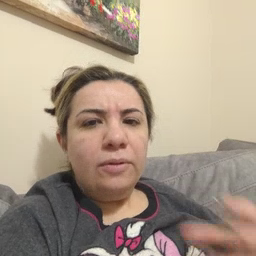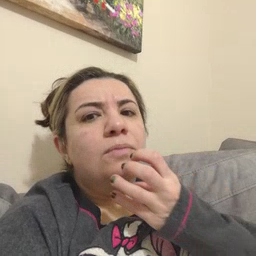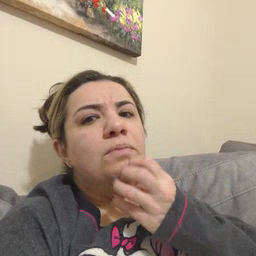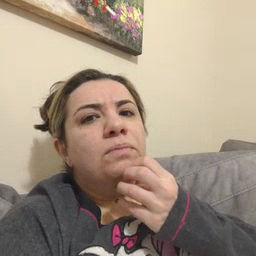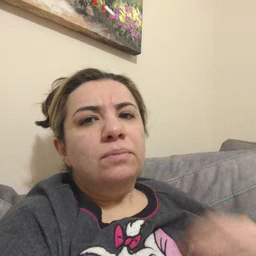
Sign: underwear